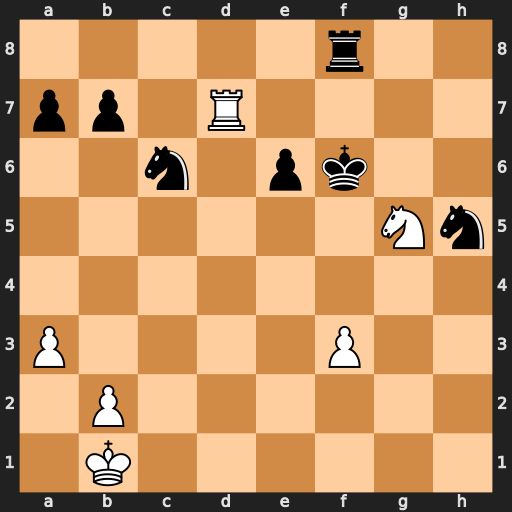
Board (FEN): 5r2/pp1R4/2n1pk2/6Nn/8/P4P2/1P6/1K6
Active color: w
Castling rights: -
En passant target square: -
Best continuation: Nh7+ Ke5 Nxf8